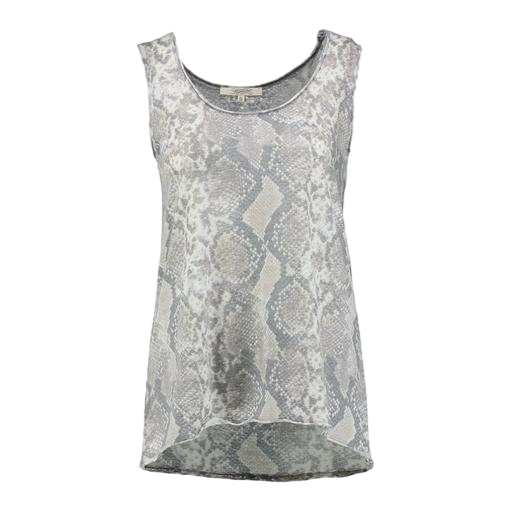
grey and white tank top, billie blossom silver snake printed shell top, gray izabel london, white background